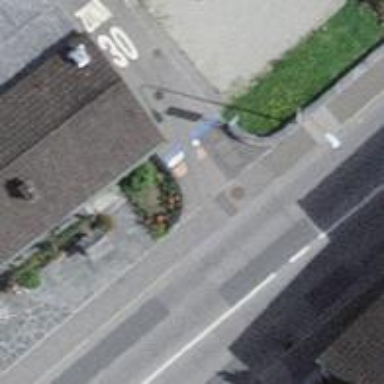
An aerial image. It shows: Smooth asphalt road in residential area.